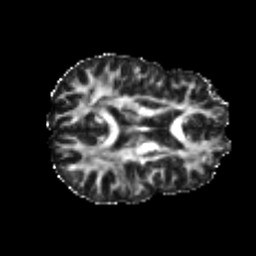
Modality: FA
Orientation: axial
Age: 21
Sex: male
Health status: healthy
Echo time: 0.074 s